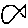
Label: fish